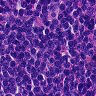
Metastatic tissue present: no